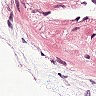
Metastatic tissue present: no